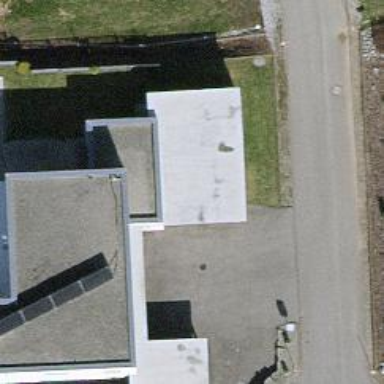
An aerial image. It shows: Detached building.